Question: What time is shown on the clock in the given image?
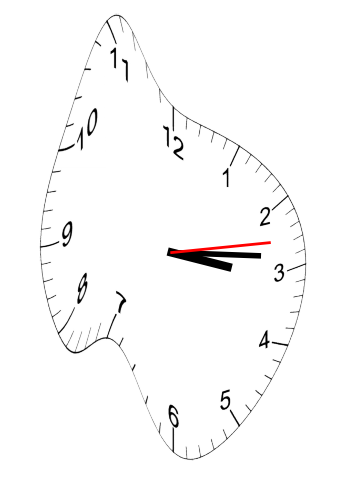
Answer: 03:14:13